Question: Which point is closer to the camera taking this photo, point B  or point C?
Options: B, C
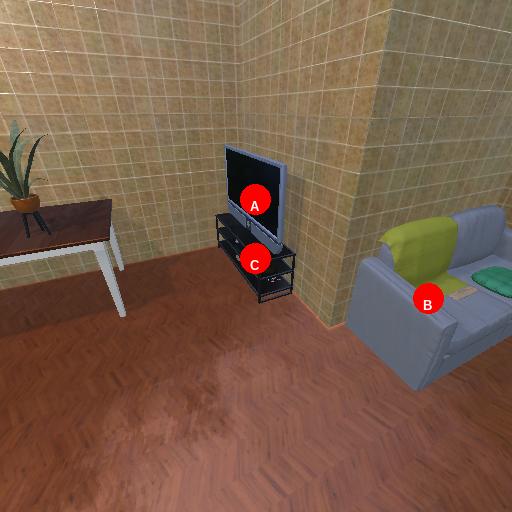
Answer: B